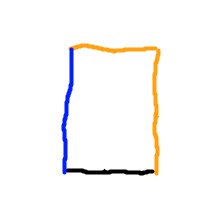
Shape: rectangle